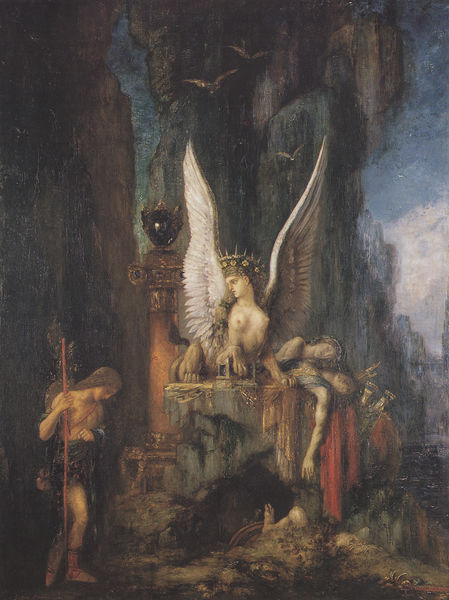
Titel: Le voyageur (ou l'Égalité devant la mort)
Künstler: Gustave Moreau
Standort: Metz
Institution: La Cour d'Or
Schlagwörter: akt, berg, blau, dunkel, felsen, flügel, gemälde, gestein, himmel, lendenschurz, mann, meer, nackt, schatten, schlaf, vogel, wasser, weiß, wolken, bäume, frauen, gelb, grün, menschen, abend, braun, brust, busen, frankreich, frau, frisur, haar, hintergrund, licht, männer, nacht, orange, profil, schmuck, schwarz, säule, türkis, rot, tier, wiese, wolke, malerei, symbolismus, arm, leiche, stehen, stein, steine, tod, tot, toter, bild, öl, erde, vögel, weide, sonne, boden, gold, haare, kelch, krone, fliegen, stock, engel, vase, brüste, farbig, schlafend, düster, haltung, stab, fels, schlucht, romantik, lanze, thron, finster, glanz, podest, oberkörper, knochen, verderben, gefäß, antike, durchblick, weiden, leichen, tote, trohn, mythologie, sieg, altar, kapitell, sandale, jüngling, jäger, reise, wanderer, fabel, mischwesen, mythos, sage, wesen, fabelwesen, grotte, schwingen, griechenland, rätsel, löwe, rotes tuch, opfer, opferung, pokal, reisender, block, odysseus, fantasie, urne, stecken, englisch, sphinx, schicksal, ionische kapitelle, goldkrone, geflügelter löwe, pranke, pranken, titten, engelsflügel, orpheus, moreau, fledermäuse, todesengel, gustave, moreas, löwenkörper, pratze, reisestab, rätsel der sphiny, ödipus, fellsen, tod#